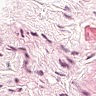
Metastatic tissue present: no